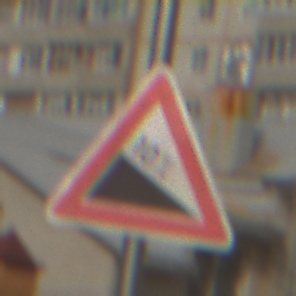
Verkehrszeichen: Gefaelle10
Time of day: MorningAfternoon
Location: Outdoor (Urban)
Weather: PartlyCloudy
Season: NotSpecified
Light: Natural